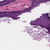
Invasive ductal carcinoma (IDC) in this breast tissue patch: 0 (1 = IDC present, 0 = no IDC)